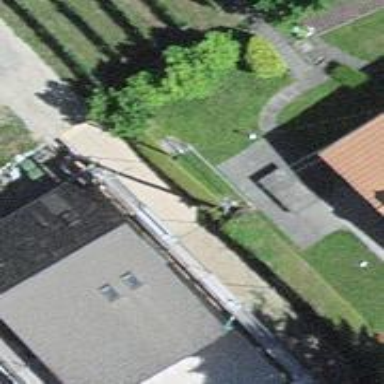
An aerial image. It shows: Residential building.